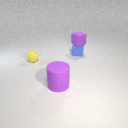
small purple rubber cube above small blue rubber cube